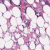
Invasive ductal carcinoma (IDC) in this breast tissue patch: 1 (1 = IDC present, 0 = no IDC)